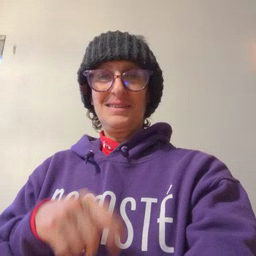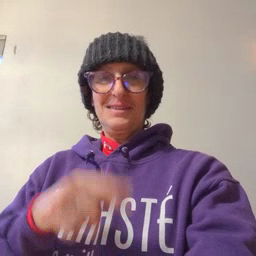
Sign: not